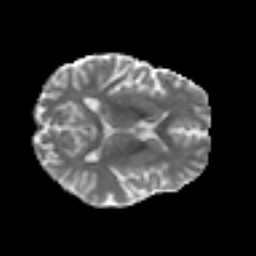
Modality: MD
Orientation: axial
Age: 27
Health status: ill
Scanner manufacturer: philips
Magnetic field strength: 3 T
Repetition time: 9 s
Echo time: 0.127 s